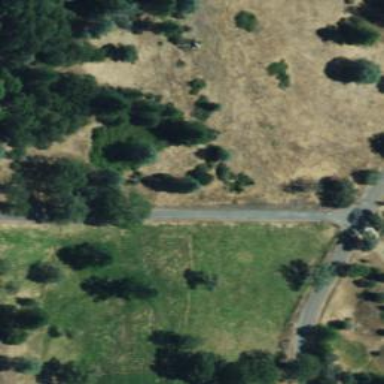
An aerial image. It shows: Open area covered with grass.